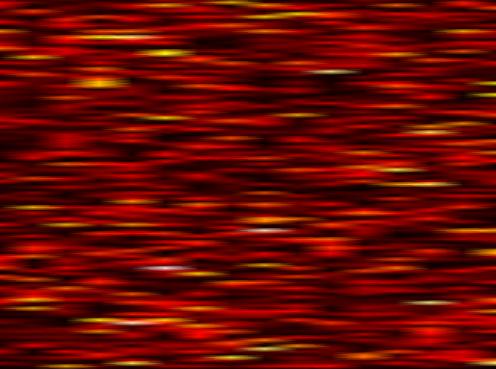
Label: WOLA